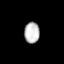
Tissue: lung
Cell type: Epithelial cells
Senescence score: 0.5882
Nuclear area (px): 312
Mean DAPI intensity: 190.006